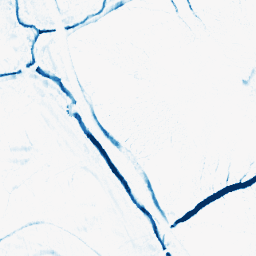
Category: morphological
Decomposition family: morphological_ellipse
Decomposition parameters: operation: closing
width: 10
height: 5
Upsampling method: sinc_hamming
Upsampling parameters: scale: 8
kernel_size: 16
Upsampling scale: 8